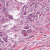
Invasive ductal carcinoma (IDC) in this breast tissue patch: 1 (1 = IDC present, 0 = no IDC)